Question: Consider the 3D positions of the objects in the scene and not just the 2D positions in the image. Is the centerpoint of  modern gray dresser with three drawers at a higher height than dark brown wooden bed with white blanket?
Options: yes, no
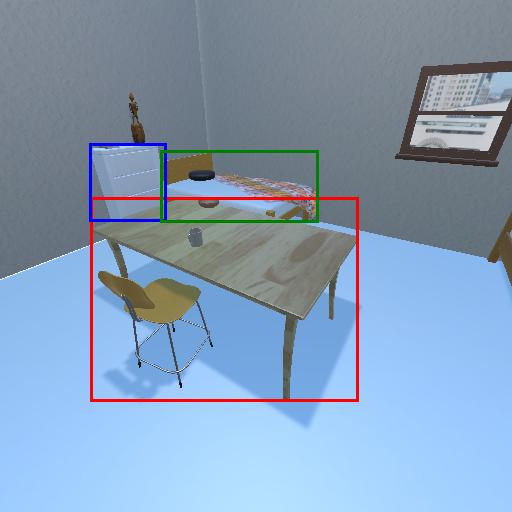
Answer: yes